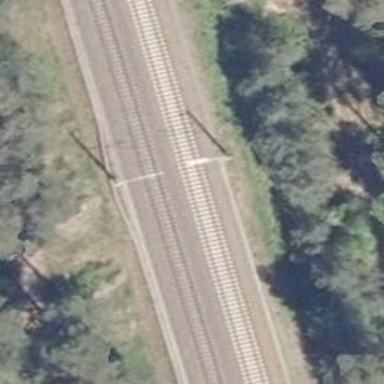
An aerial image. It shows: Solitary milestone along the railway.